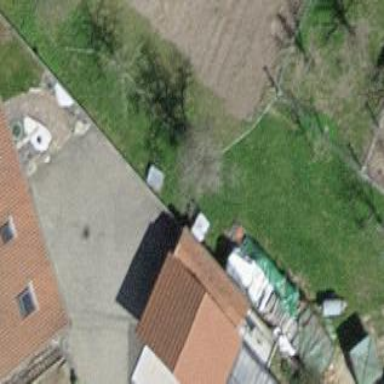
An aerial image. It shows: Barn.